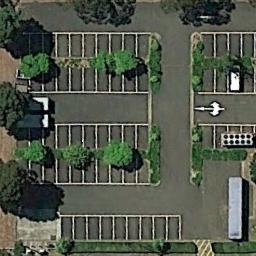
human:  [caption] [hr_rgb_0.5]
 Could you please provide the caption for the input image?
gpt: The parking lot has lots of empty parking spaces and some trees .

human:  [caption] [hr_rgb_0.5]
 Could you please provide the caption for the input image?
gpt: The parking lot is next to some trees .

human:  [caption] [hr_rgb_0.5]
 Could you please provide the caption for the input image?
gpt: The parking lot was full of nine rows of cars .

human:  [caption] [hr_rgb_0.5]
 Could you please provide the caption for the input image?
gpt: There are many trees beside the parking lot .

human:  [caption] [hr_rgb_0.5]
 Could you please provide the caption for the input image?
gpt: There are some green trees beside the parking lot with no cars .